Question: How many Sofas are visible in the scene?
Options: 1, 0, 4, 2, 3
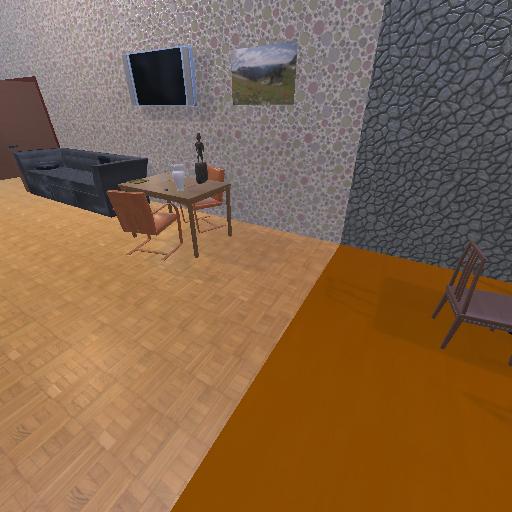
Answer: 1